Brain MRI, t2w sequence, axial 2D slice.
Patient: age 38, sex F, weight 78 kg, height 1.78 m
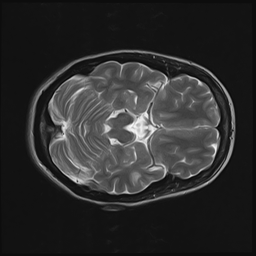